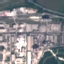
Label: Industrial